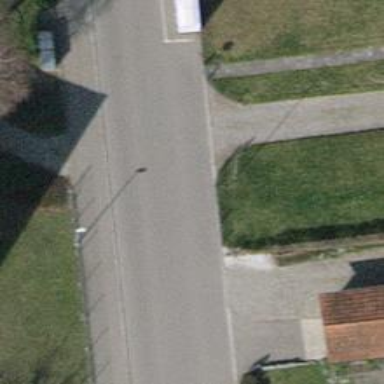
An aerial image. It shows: Flagpole which is man-made.